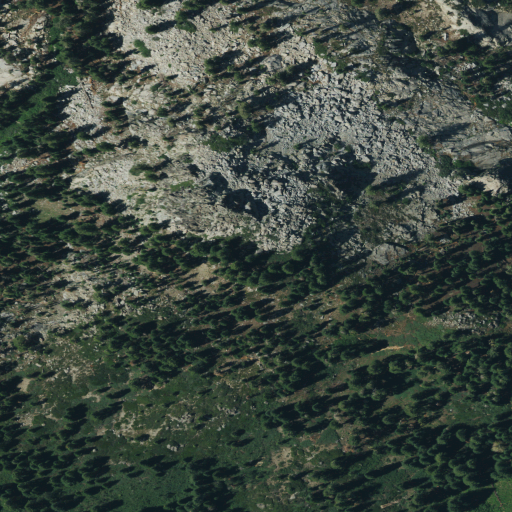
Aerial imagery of mountain in California named Becker Peak containing shrub and evergreen forest